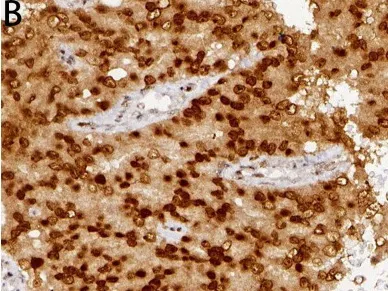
Prostate biopsy pathology results. The immunohistochemical examination indicated malignant cells immunoreactive for NKX3.1.
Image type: pathology (immunostaining)